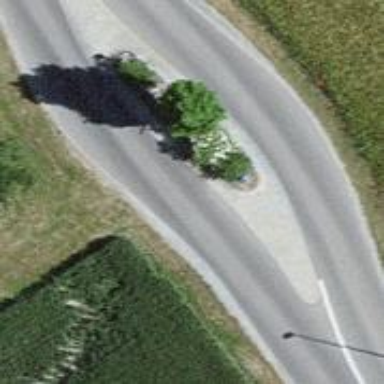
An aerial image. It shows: Chicane for traffic calming.